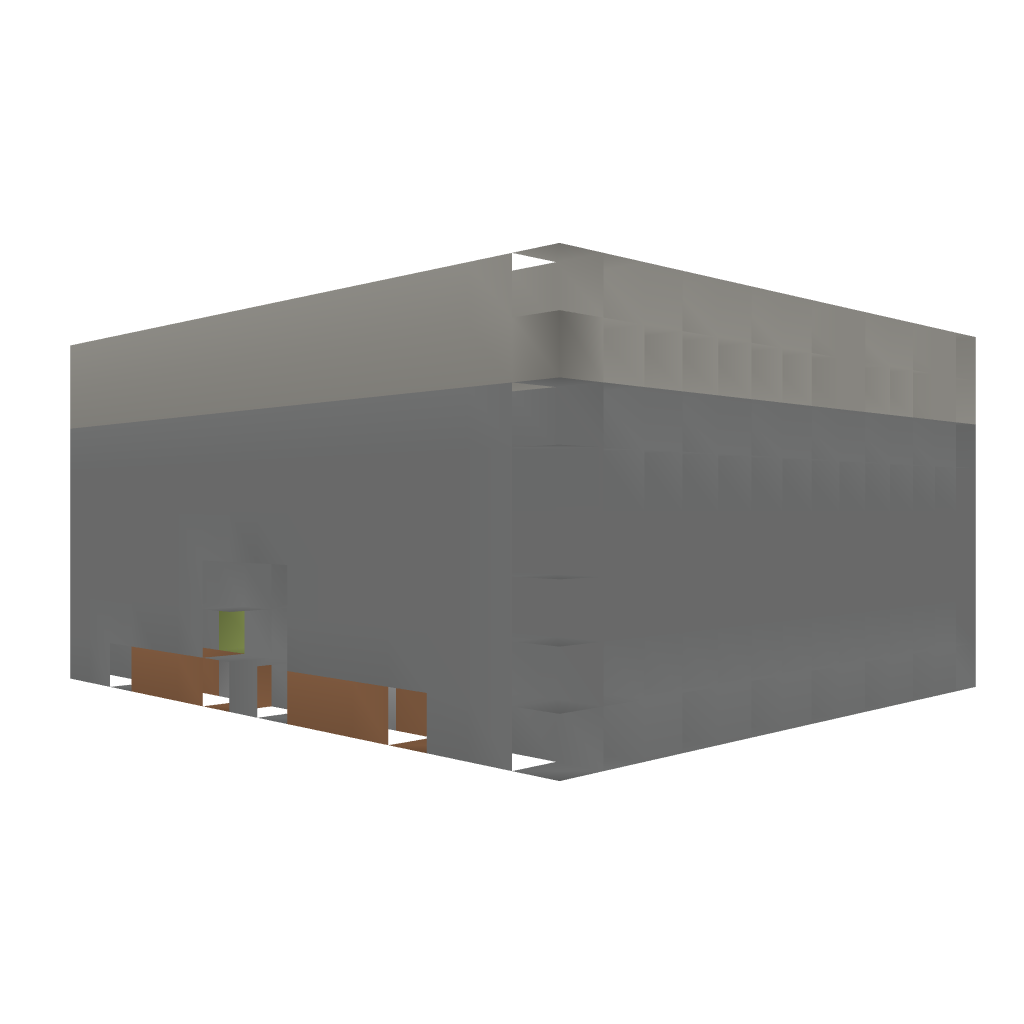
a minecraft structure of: Redstone Safehouse